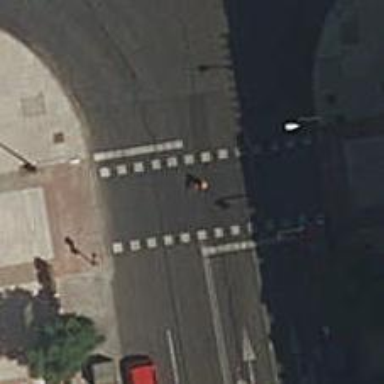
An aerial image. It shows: Crossing with traffic signals.